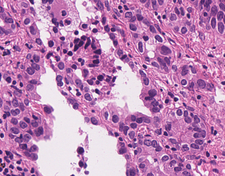
Tumor epithelial tissue: yes
Tumor-associated stroma tissue: yes
Normal tissue: no